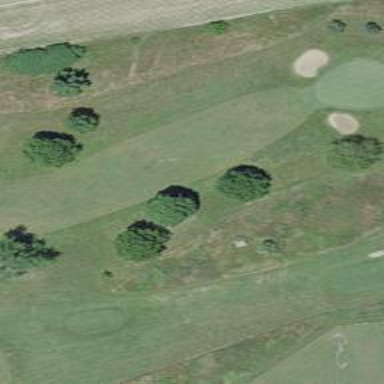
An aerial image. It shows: View of golf hole.